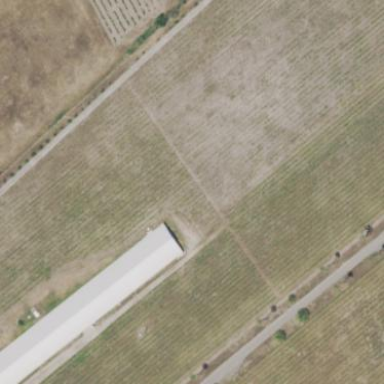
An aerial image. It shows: Vineyard growing grapes.